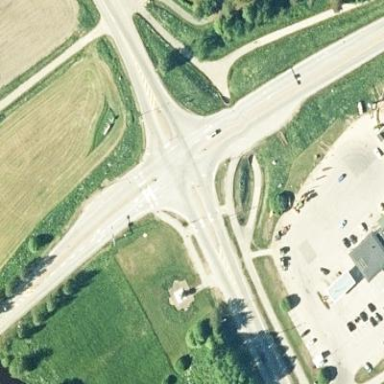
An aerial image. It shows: Roundabout on trunk highway.